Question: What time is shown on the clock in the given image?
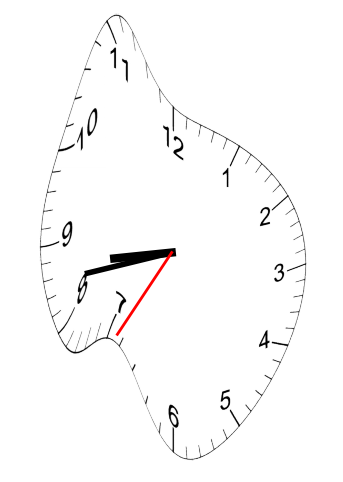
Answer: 08:42:35